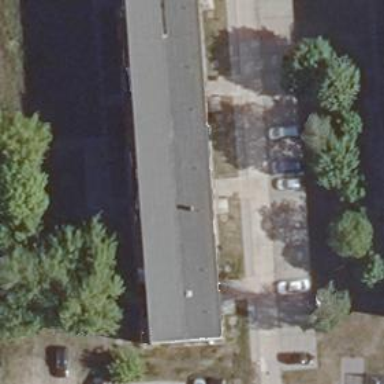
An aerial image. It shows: Part of building.